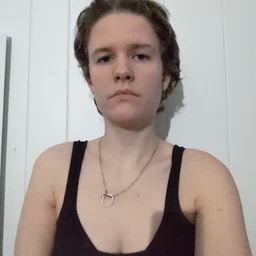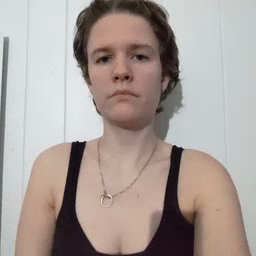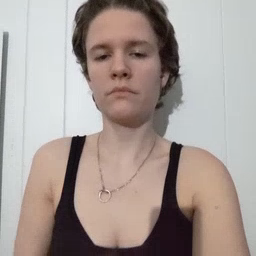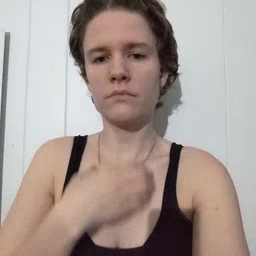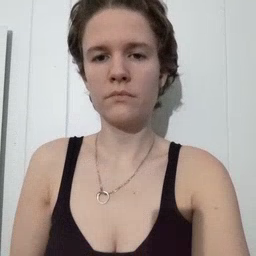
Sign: hungry